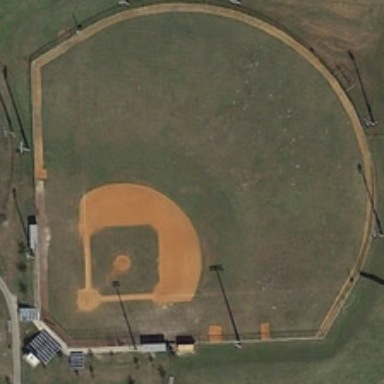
A baseball field is surrounded by green meadows .